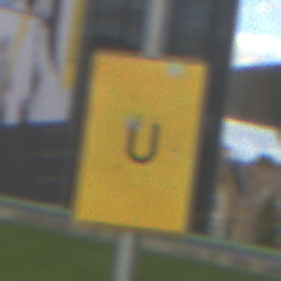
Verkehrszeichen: AnkuendigungOderFortsetzungUmleitungOhnePfeilsymbol
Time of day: MorningAfternoon
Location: Outdoor (Suburban)
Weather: PartlyCloudy
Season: NotSpecified
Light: Natural